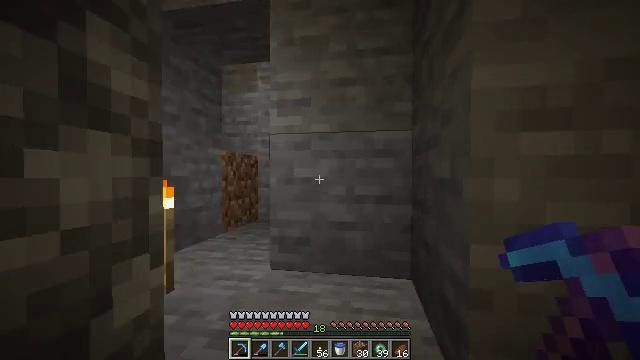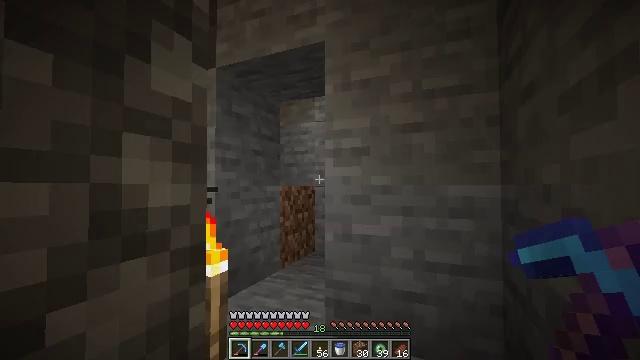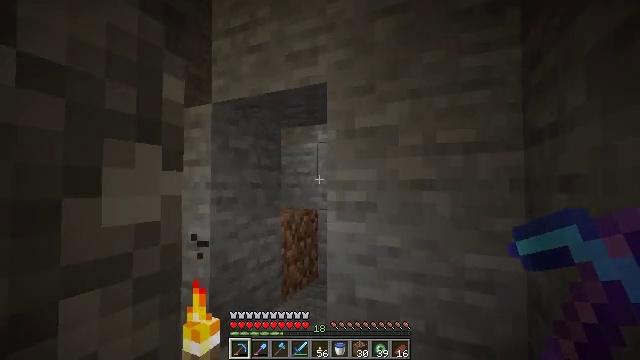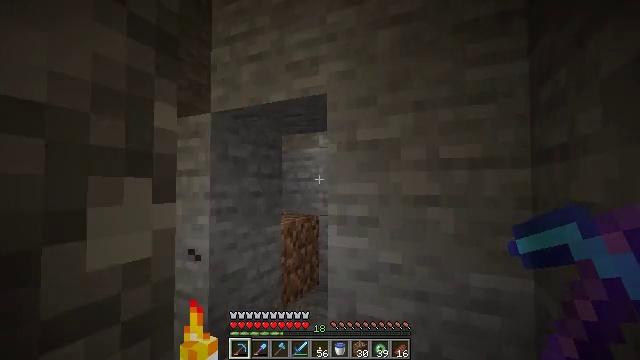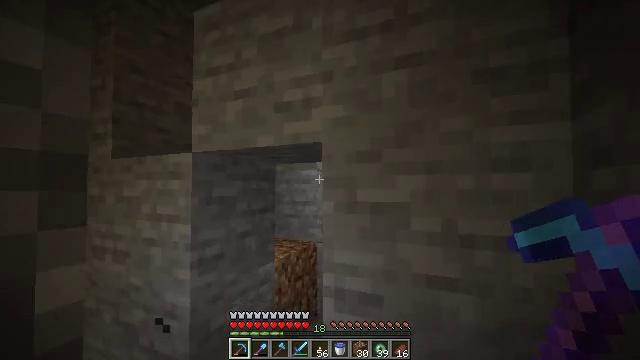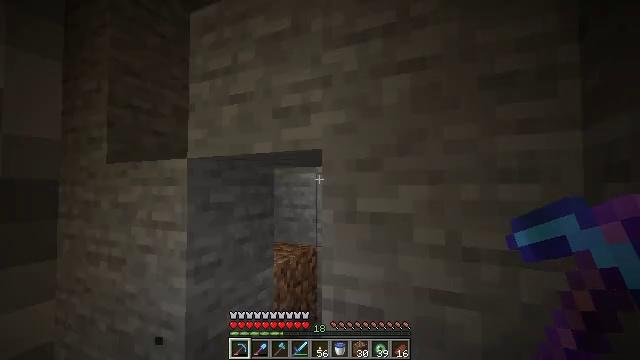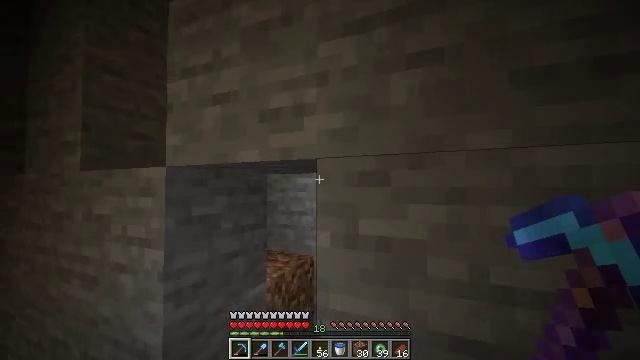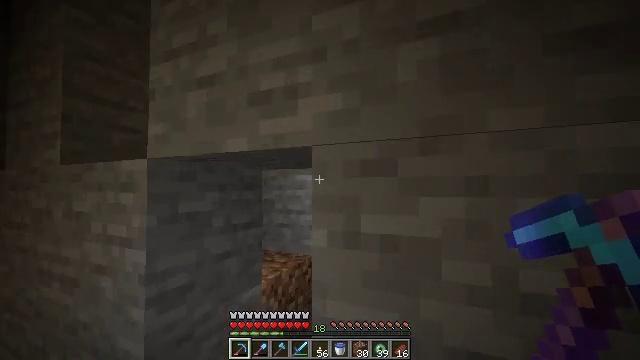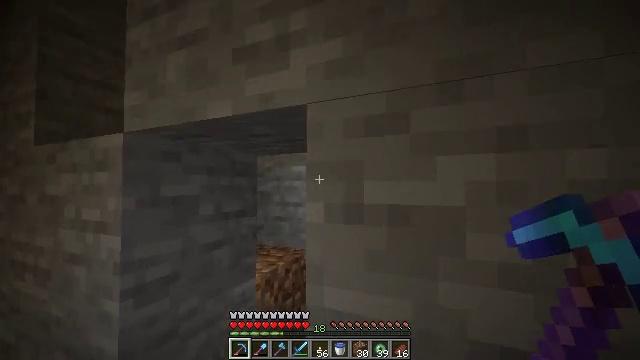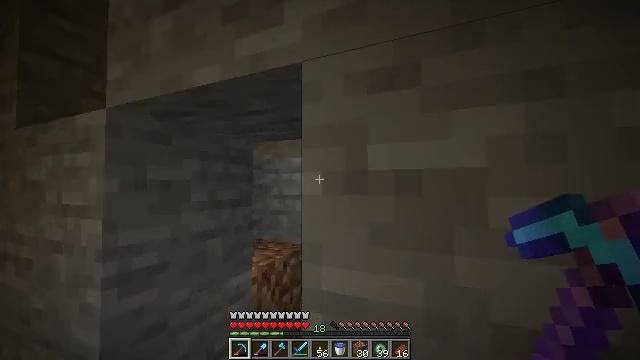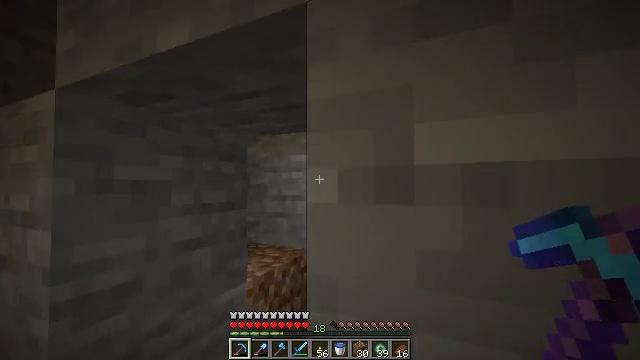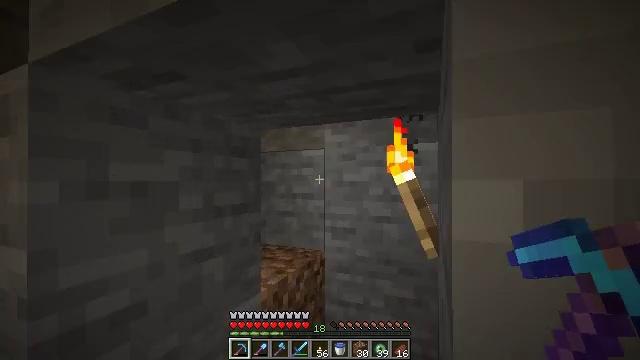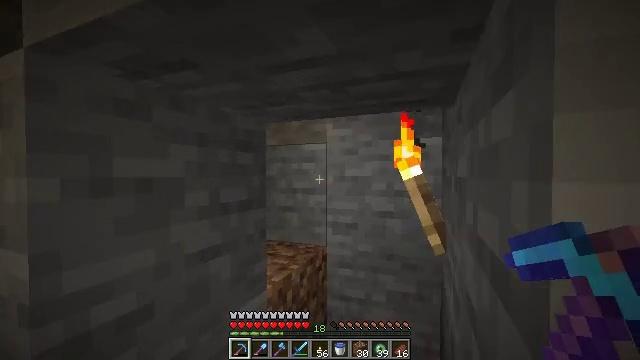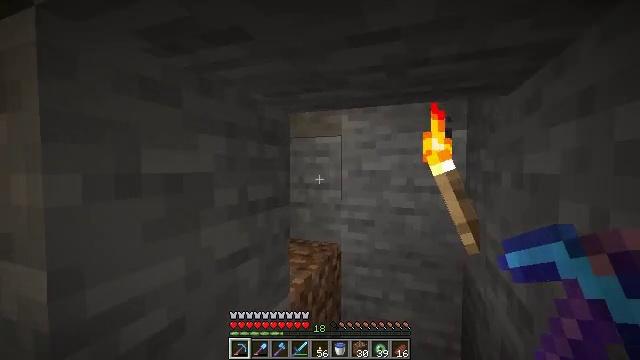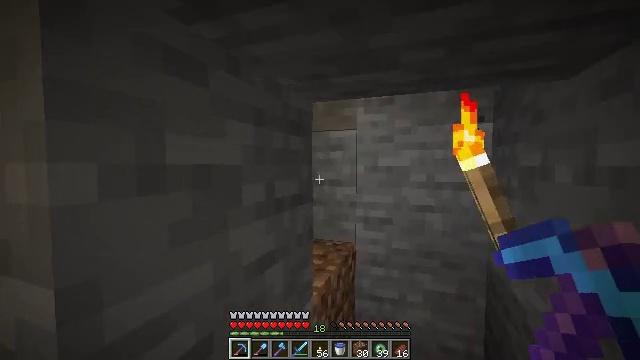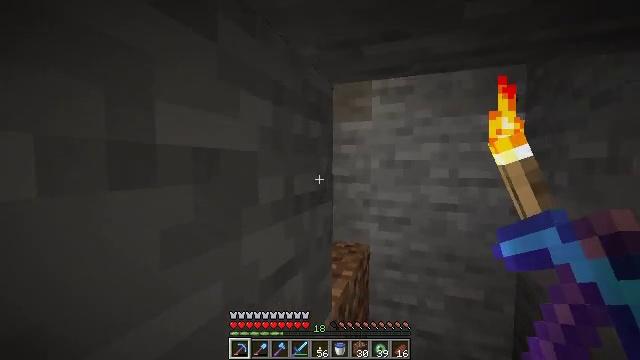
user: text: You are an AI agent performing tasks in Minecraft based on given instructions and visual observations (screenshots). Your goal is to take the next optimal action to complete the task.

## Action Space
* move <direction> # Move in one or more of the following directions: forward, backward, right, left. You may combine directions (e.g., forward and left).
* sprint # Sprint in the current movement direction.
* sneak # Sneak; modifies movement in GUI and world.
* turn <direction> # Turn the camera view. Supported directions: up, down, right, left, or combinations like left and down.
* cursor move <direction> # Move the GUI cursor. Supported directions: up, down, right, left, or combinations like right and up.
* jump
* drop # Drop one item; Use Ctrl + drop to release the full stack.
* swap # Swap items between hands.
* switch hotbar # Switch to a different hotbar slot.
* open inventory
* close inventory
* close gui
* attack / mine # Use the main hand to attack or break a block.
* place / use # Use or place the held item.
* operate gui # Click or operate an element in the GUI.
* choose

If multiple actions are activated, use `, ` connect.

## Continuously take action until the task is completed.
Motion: motion action
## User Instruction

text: Collect iron bars by breaking them.
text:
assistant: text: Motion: move forward, turn left and up, attack / mine, jump
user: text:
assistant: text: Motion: move forward, turn left, attack / mine, jump
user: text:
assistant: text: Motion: move forward, attack / mine, jump
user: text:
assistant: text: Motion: move forward, attack / mine, jump
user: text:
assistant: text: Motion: move forward, attack / mine
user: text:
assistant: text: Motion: move forward, attack / mine
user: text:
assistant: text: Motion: move forward, attack / mine
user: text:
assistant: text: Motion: move forward, attack / mine
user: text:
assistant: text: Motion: move forward, attack / mine
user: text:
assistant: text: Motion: move forward and move left, attack / mine
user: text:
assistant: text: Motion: move forward and move left, turn down, attack / mine
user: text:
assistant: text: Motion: move forward and move left, turn right and down, attack / mine
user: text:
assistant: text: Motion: move forward and move left, turn right and down, attack / mine
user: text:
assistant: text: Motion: move forward and move left, attack / mine
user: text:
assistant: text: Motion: move forward, attack / mine
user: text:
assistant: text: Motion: move forward, attack / mine
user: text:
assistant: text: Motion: move forward and move right, turn right, attack / mine
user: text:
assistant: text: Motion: move forward and move right, attack / mine
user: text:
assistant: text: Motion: move forward and move right, attack / mine
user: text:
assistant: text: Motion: move forward and move right, attack / mine
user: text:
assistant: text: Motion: move forward and move right, attack / mine
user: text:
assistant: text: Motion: move forward and move right, turn left, attack / mine
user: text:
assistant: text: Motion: move forward, turn left, attack / mine
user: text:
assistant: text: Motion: move forward, turn left and up, attack / mine
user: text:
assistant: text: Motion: move forward, turn left and up, attack / mine, jump
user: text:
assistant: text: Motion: move forward and move right, turn left, attack / mine, jump
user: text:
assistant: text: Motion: move forward and move right, turn left, attack / mine, jump
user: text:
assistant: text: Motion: move forward and move right, turn left, attack / mine, jump
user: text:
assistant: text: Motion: move forward and move right, turn left, attack / mine, jump
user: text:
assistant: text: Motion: move forward and move right, turn left, attack / mine